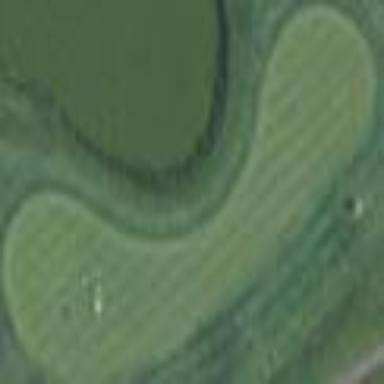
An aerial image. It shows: Golf green.